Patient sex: F
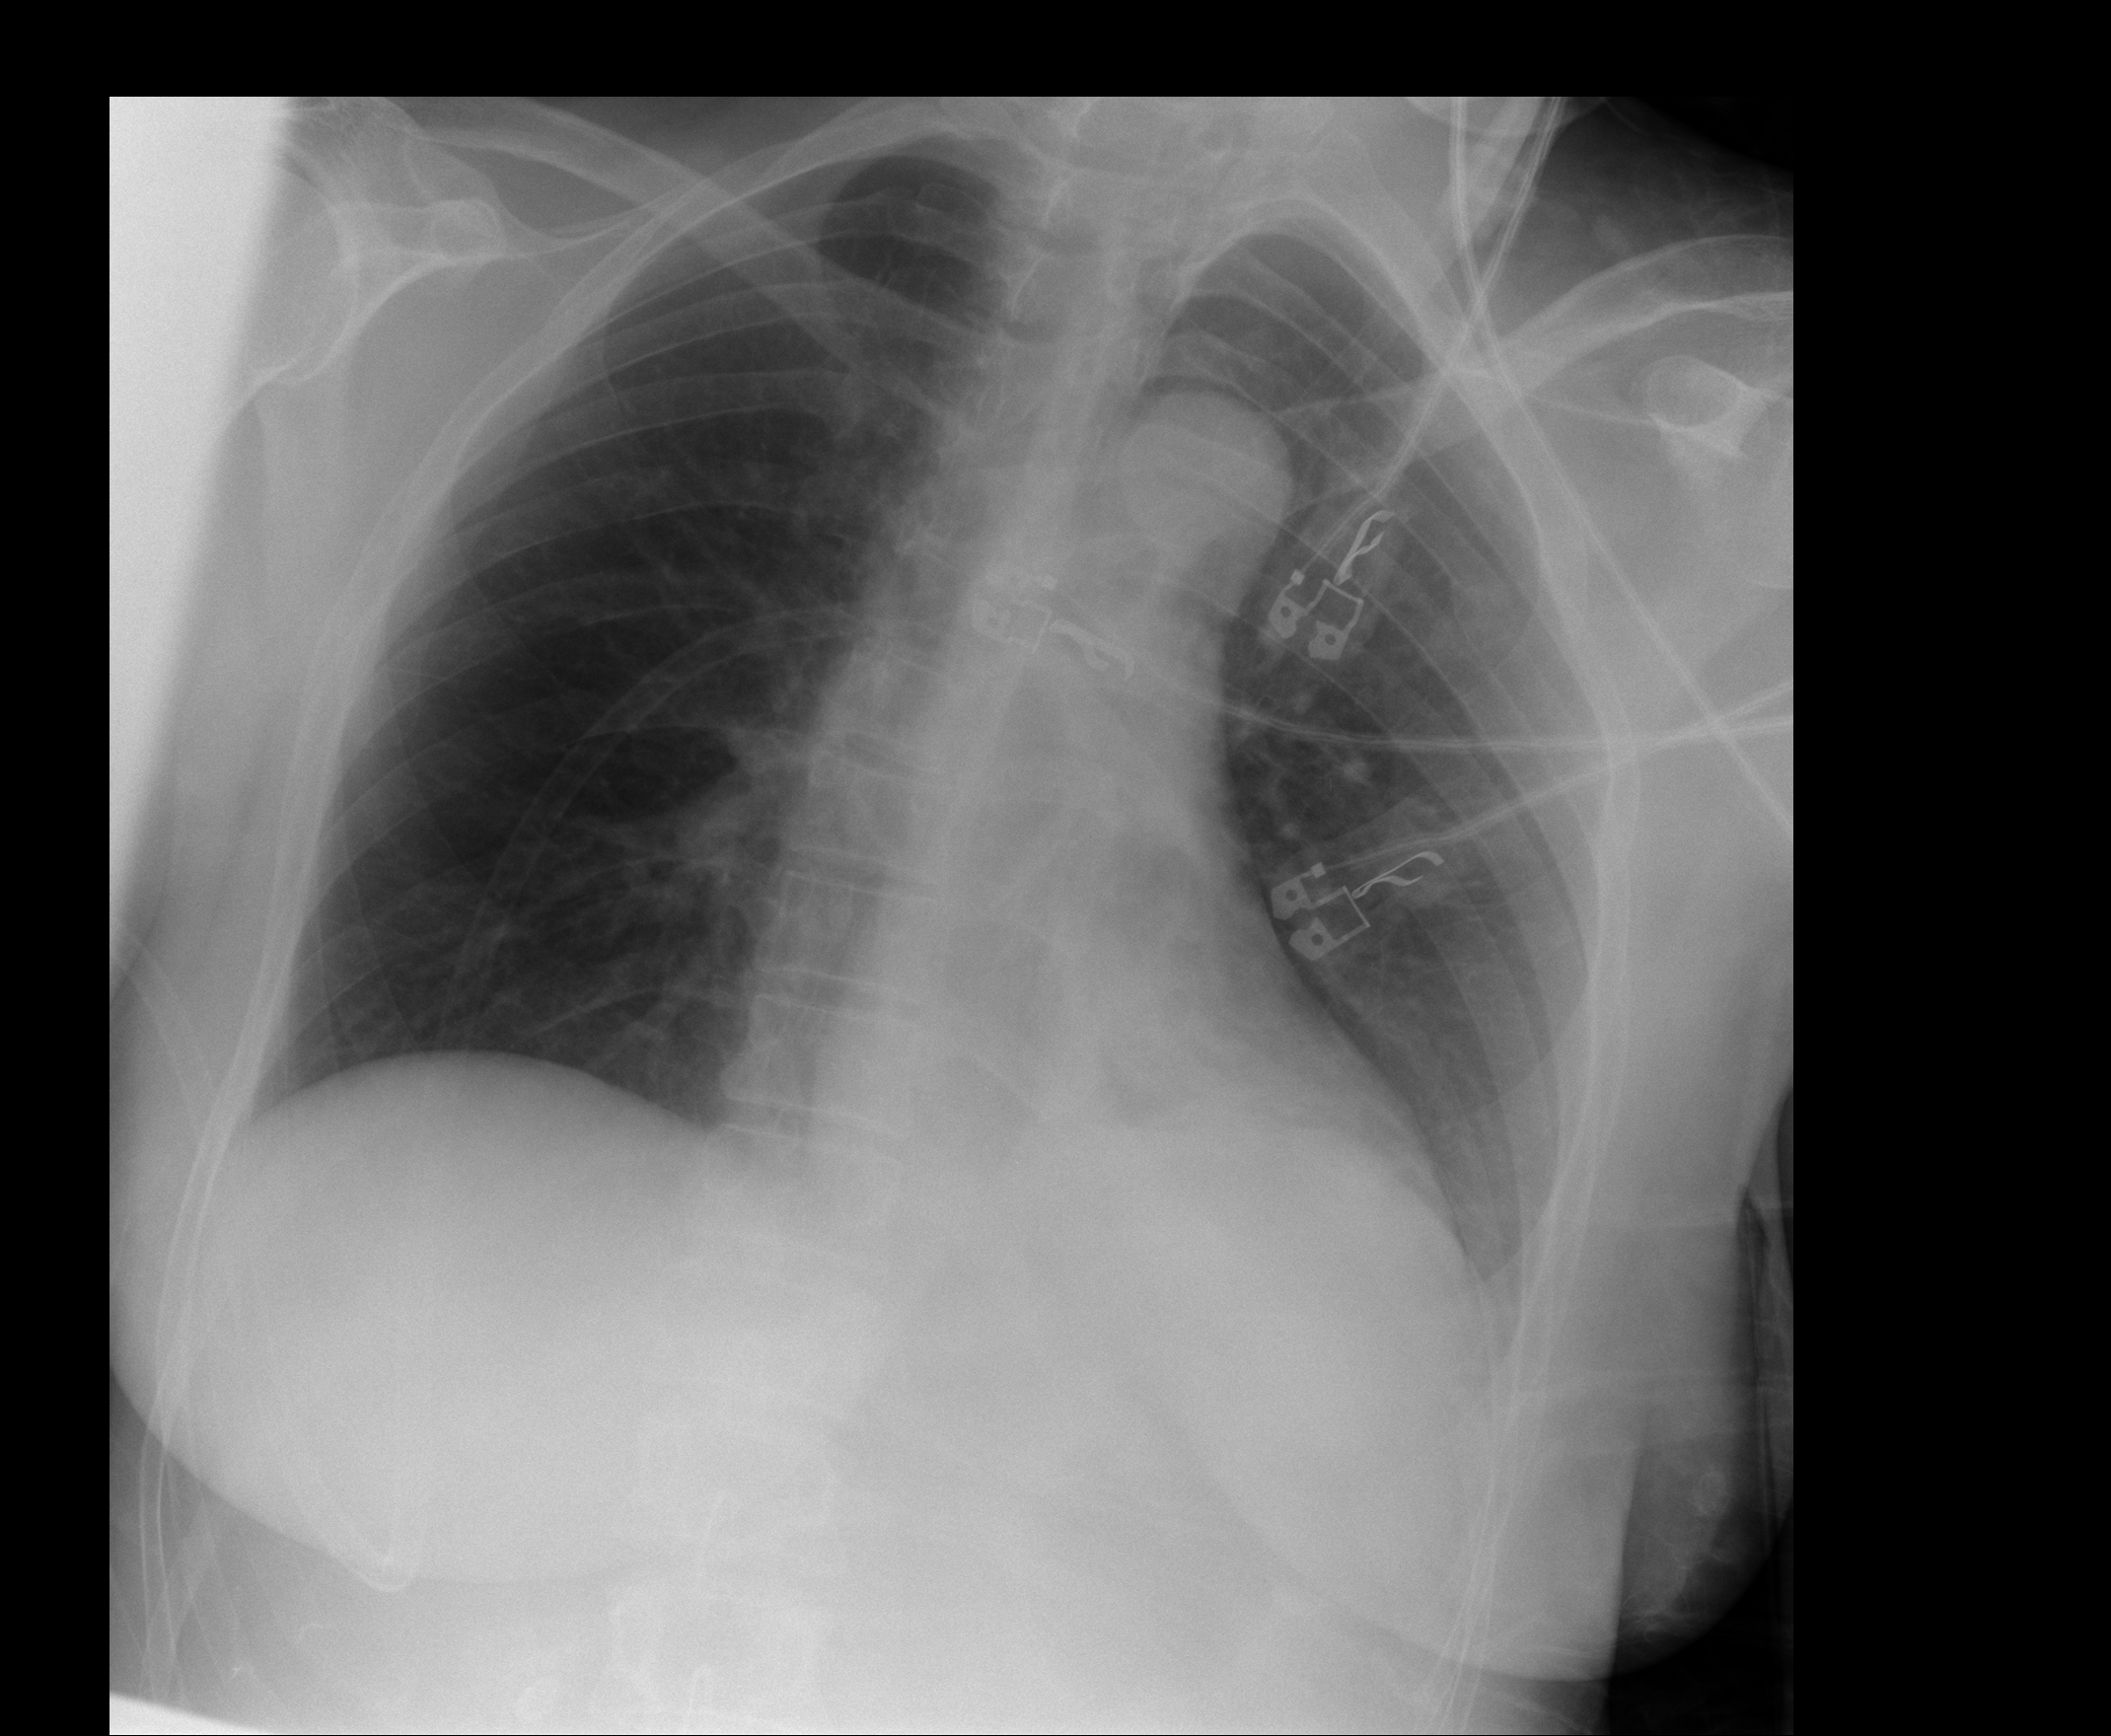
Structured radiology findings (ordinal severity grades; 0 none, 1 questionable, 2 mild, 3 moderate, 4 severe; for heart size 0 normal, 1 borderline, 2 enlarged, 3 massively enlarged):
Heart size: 0
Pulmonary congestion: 0
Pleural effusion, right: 0
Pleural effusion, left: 0
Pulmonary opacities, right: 0
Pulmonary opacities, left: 0
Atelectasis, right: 0
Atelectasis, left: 3